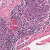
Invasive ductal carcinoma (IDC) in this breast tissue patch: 0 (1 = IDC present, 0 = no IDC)